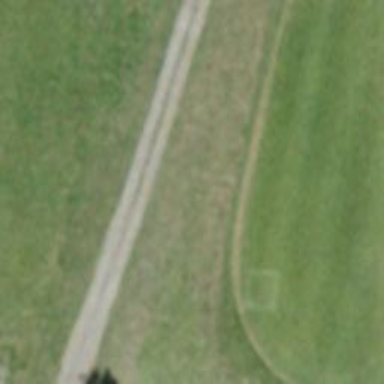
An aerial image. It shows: Golf fairway surrounded by grass.